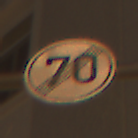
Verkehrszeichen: EndeGeschwindigkeit70
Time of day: Night
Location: Outdoor (Urban)
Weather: Clear
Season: NotSpecified
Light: Artificial